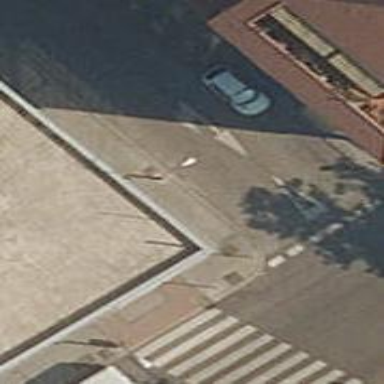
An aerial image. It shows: Building with surveillance zone.